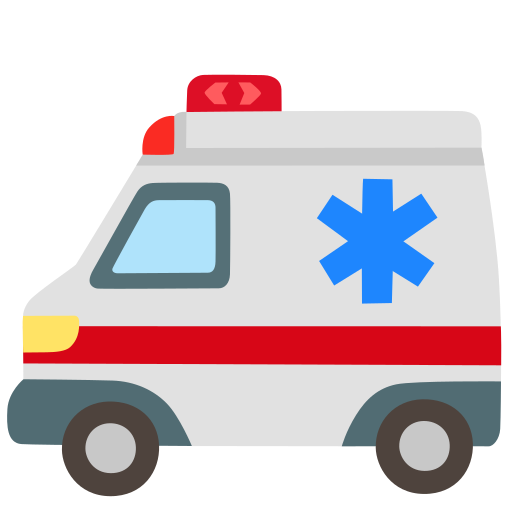
Emoji: 🚑